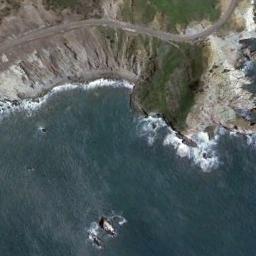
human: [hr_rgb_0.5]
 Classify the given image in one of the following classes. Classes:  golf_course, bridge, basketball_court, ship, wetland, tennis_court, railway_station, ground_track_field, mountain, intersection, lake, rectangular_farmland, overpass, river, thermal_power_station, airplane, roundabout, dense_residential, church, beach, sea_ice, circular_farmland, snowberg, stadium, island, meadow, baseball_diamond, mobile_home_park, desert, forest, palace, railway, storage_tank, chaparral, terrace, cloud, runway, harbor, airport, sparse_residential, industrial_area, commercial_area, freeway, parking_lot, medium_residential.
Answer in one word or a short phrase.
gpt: beach